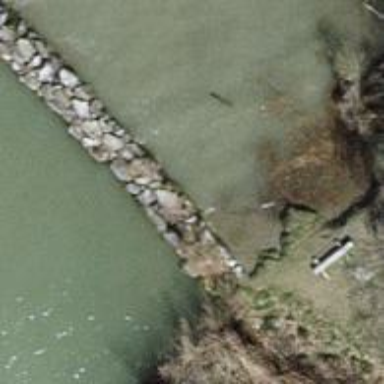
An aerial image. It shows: Groyne structure.